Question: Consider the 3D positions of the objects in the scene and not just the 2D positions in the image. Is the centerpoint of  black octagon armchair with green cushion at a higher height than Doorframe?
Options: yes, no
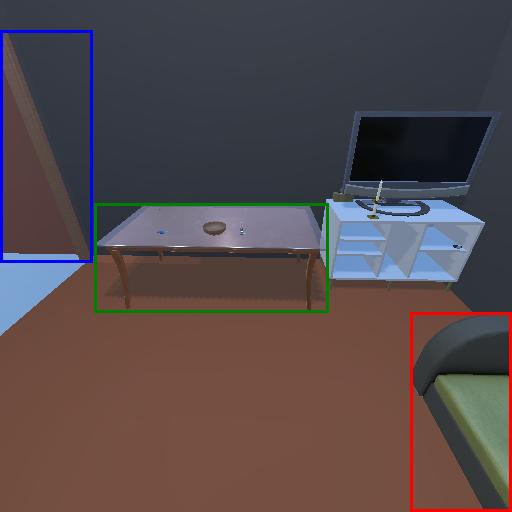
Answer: yes